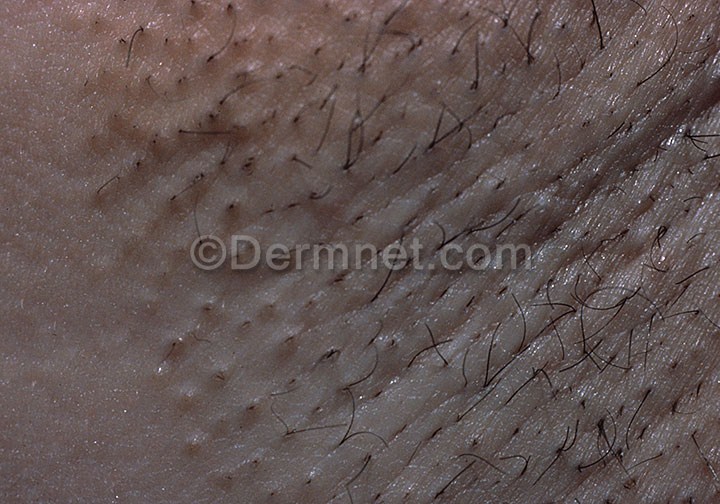
Disease: Acne and Rosacea Photos